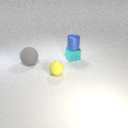
small blue metal cylinder above small cyan metal cube